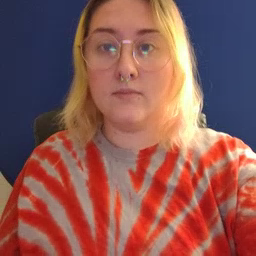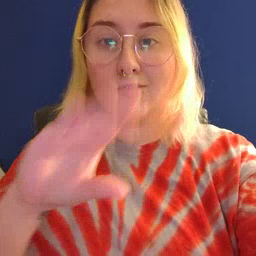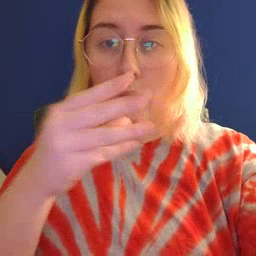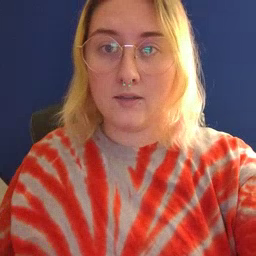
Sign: story